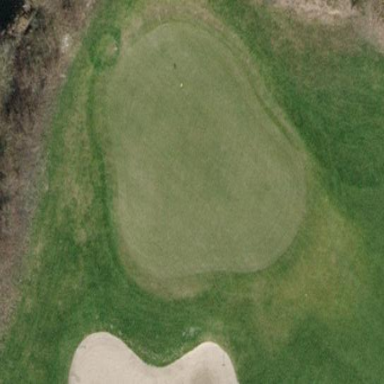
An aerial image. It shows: Green golf area with grass land use.